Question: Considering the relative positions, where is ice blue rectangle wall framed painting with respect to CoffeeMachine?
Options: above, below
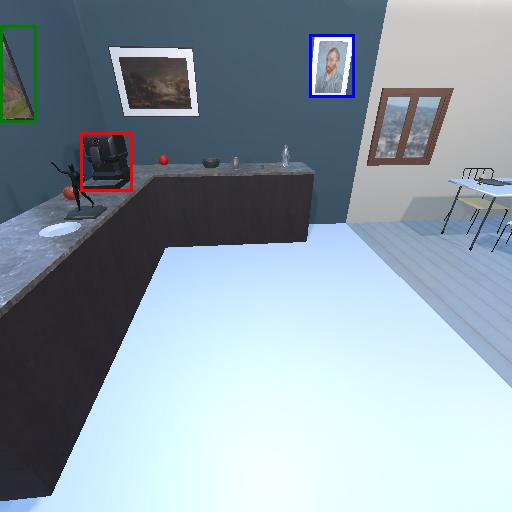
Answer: above